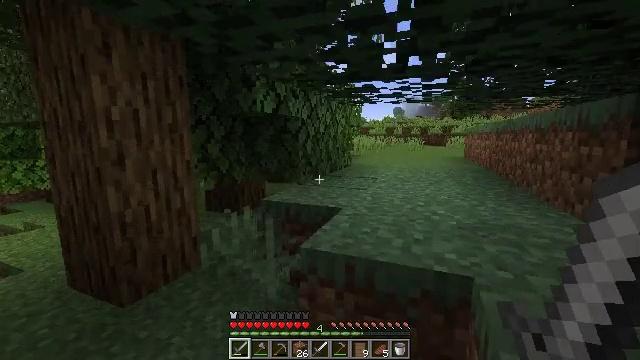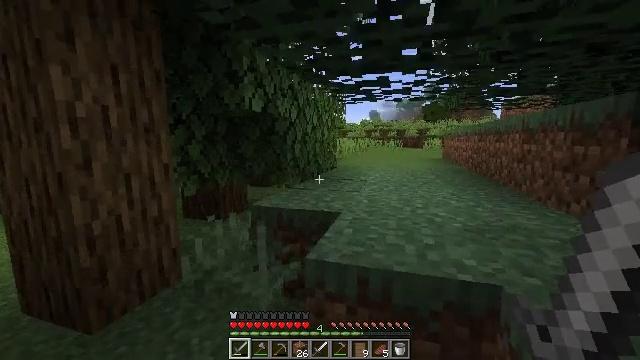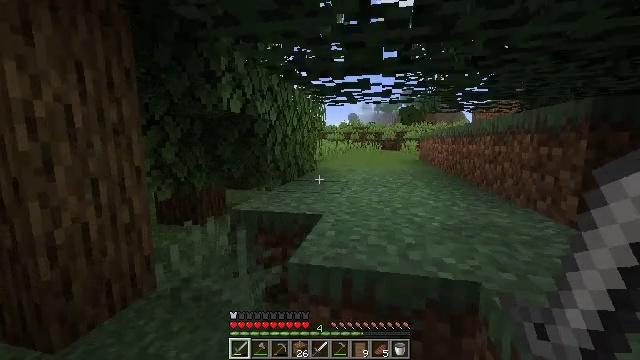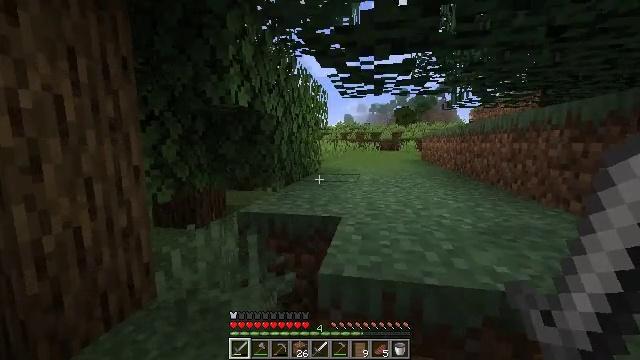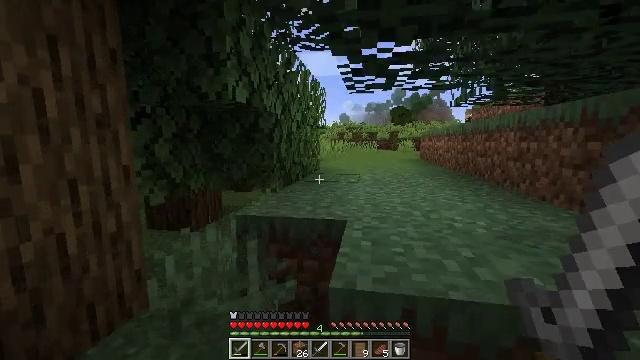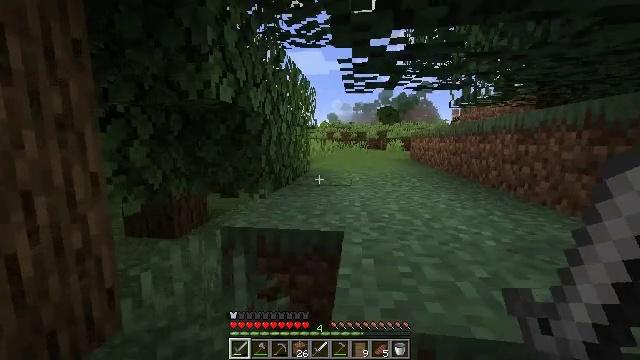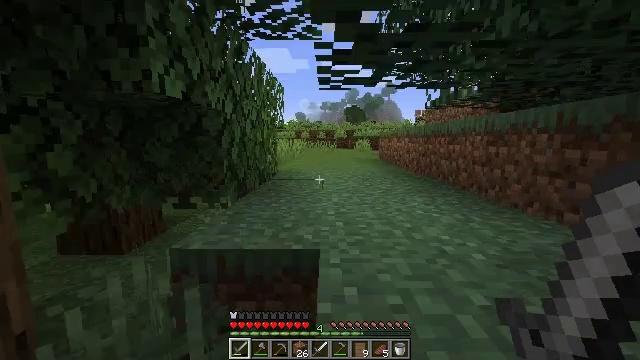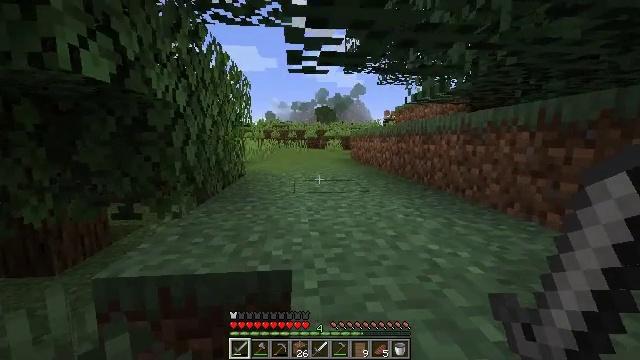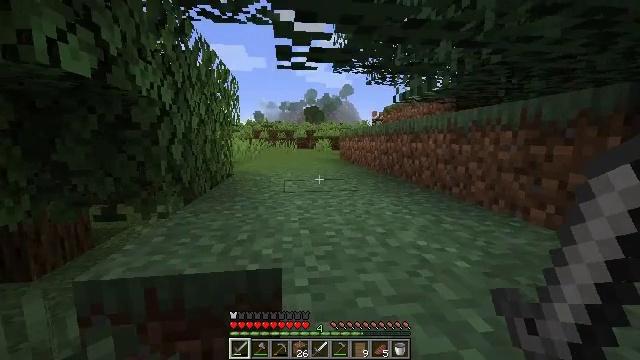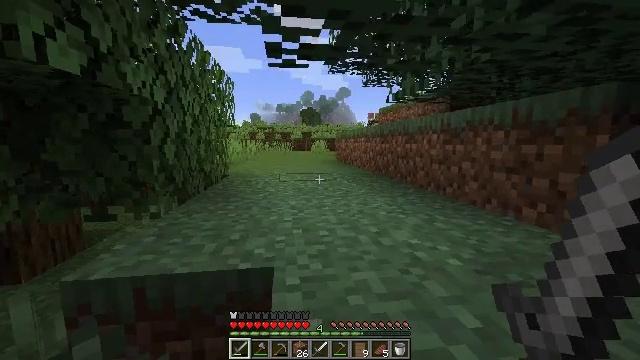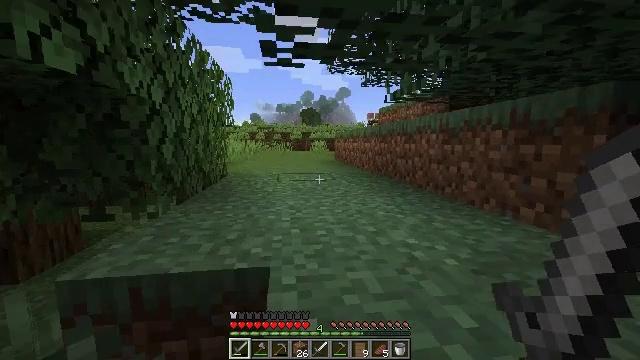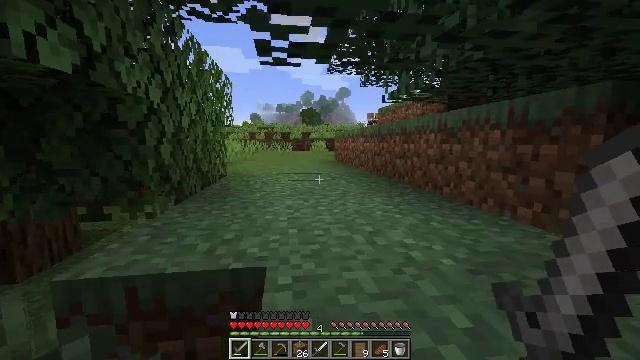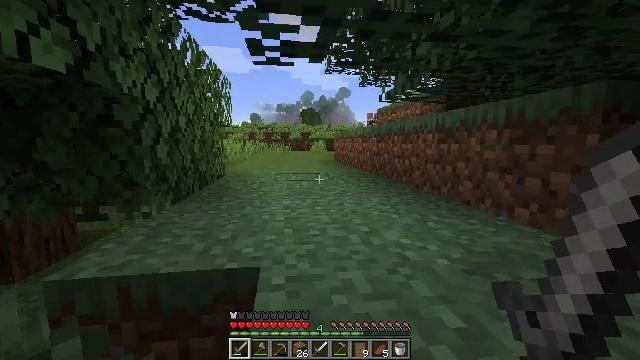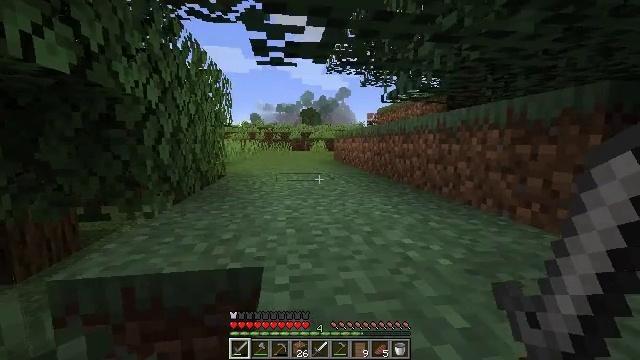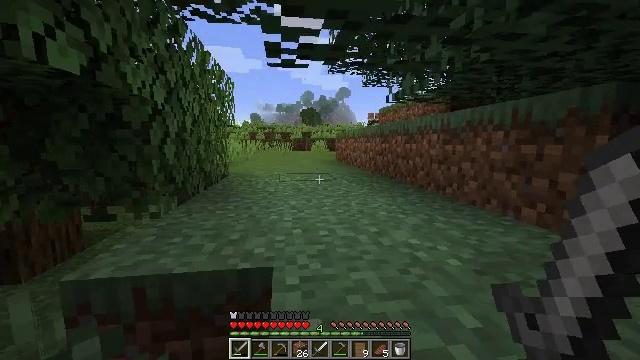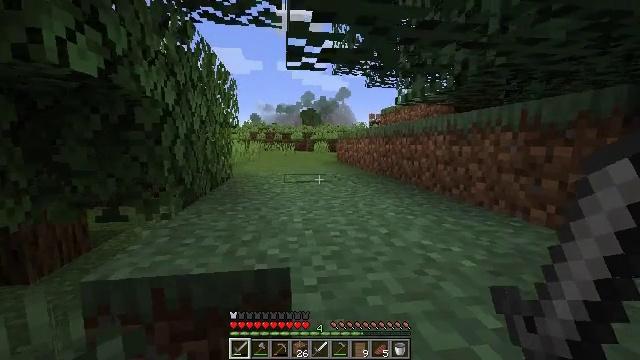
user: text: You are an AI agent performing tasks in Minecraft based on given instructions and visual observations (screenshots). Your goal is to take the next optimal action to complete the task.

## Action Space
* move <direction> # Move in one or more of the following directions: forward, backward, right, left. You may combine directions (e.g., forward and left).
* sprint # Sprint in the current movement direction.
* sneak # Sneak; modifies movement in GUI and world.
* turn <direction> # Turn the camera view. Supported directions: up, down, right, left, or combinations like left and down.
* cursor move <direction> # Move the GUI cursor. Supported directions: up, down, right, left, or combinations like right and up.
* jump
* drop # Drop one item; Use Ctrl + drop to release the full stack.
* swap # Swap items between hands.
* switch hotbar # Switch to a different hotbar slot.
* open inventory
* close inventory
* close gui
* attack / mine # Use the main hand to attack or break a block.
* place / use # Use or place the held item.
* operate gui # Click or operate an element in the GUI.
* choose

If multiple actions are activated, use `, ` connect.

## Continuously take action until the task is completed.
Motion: motion action
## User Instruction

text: Collect the rose bush for decoration.
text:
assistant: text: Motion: move forward and move left, turn right
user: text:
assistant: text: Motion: move forward and move left, turn right
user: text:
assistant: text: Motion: move forward, turn right
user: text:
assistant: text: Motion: move forward
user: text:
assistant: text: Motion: move forward, turn right
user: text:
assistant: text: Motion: move forward, turn right
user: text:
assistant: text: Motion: move forward, turn right
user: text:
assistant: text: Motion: move forward, turn right
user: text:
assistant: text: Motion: move forward
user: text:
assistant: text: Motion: move forward
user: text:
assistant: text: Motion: move forward
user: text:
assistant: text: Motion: move forward
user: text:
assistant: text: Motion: move forward and move left
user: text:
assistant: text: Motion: move forward and move left
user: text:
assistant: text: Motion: move forward and move left
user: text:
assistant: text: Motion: move forward and move left
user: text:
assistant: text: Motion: move forward and move left
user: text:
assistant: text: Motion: move forward and move left
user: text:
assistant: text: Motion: move forward and move left
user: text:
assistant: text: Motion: move forward and move left
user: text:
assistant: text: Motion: move forward and move left
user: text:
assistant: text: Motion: move forward and move left
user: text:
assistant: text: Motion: move forward, jump
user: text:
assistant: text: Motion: move forward, jump
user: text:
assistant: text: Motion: move forward, jump
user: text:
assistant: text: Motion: move forward, jump
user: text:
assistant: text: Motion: move forward, jump
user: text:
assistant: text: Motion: move forward
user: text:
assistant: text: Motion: move forward
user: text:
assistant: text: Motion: move forward